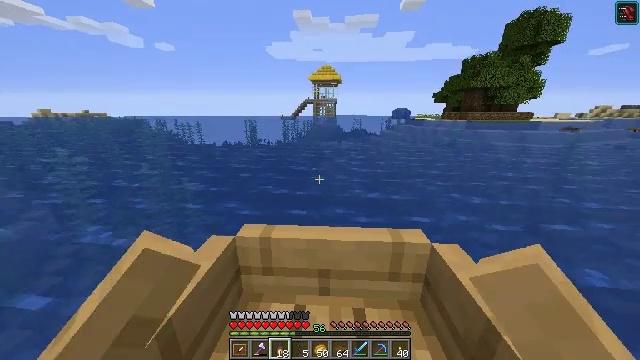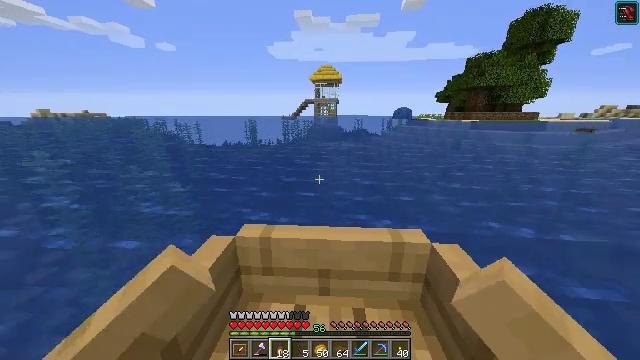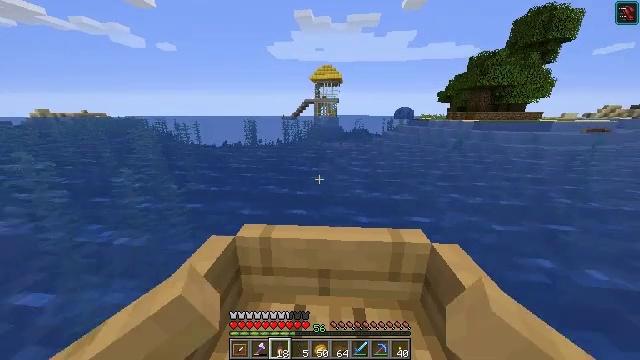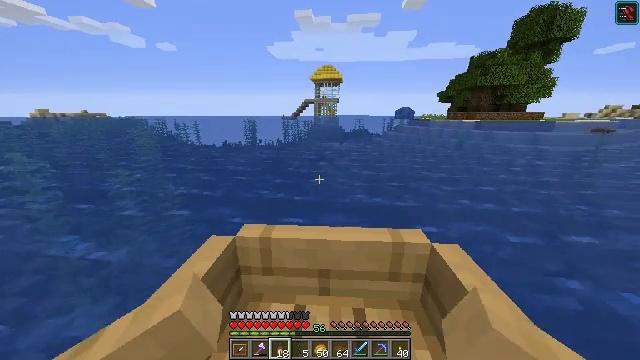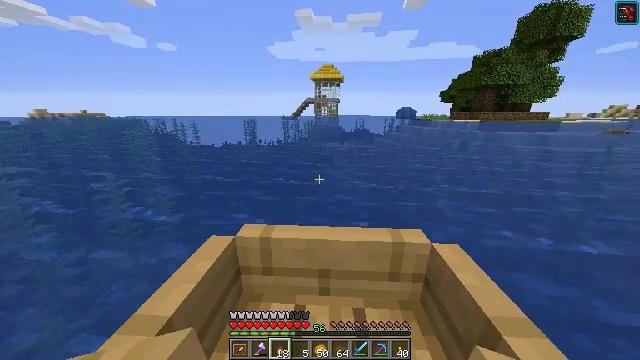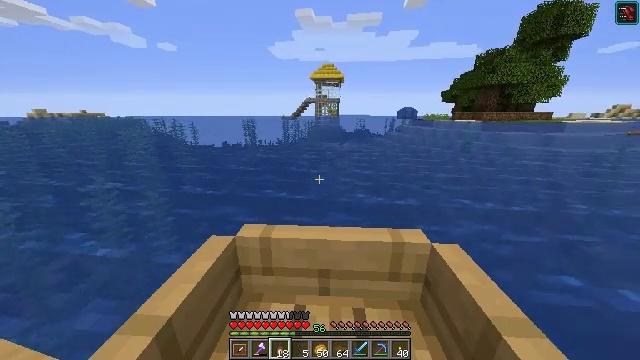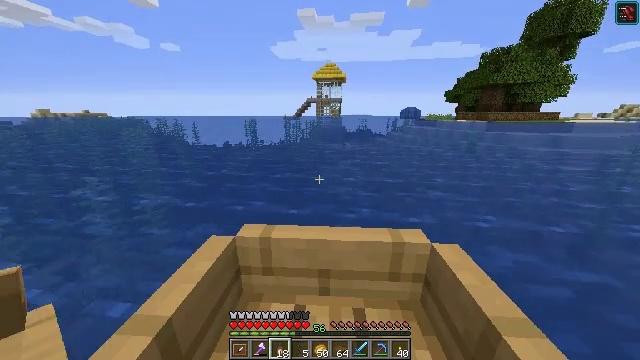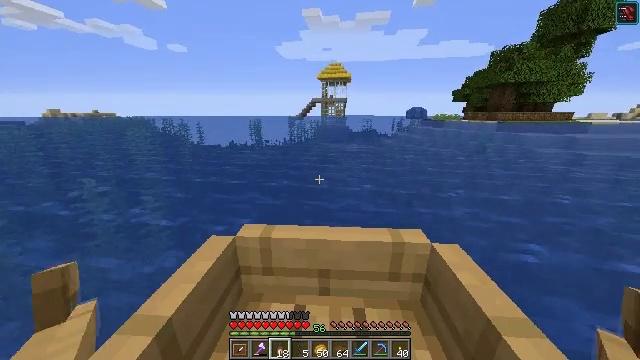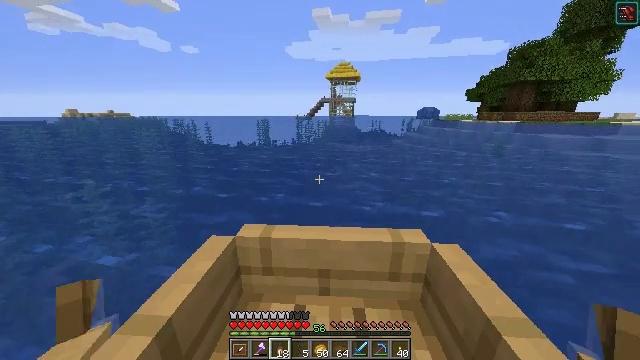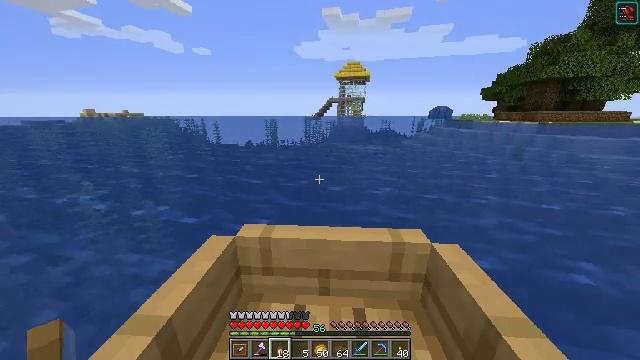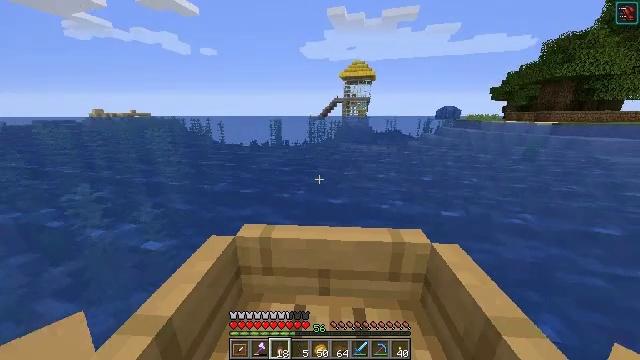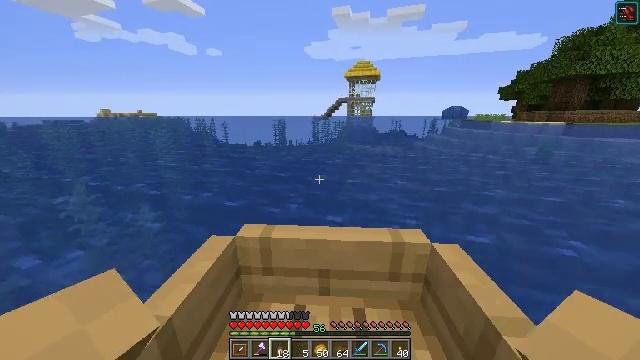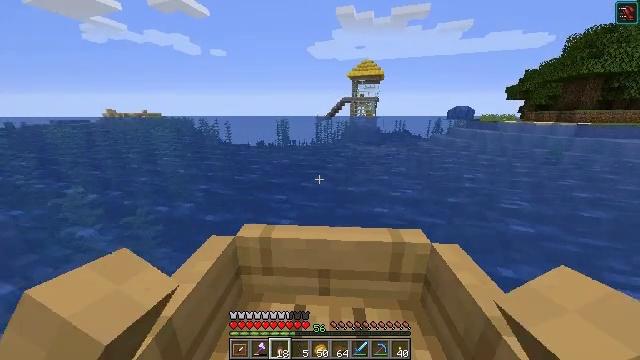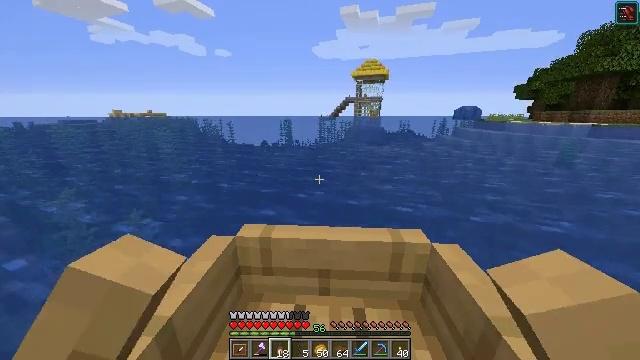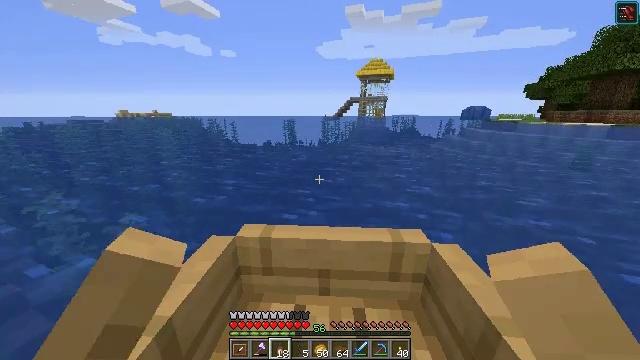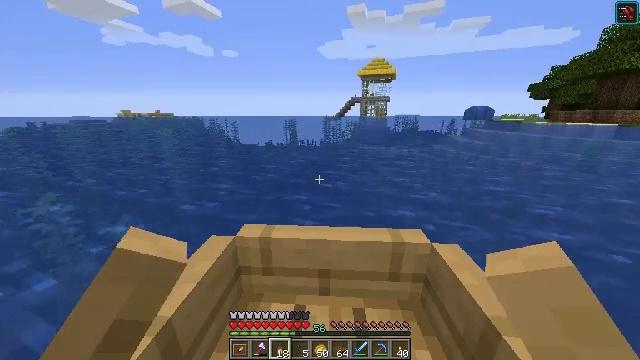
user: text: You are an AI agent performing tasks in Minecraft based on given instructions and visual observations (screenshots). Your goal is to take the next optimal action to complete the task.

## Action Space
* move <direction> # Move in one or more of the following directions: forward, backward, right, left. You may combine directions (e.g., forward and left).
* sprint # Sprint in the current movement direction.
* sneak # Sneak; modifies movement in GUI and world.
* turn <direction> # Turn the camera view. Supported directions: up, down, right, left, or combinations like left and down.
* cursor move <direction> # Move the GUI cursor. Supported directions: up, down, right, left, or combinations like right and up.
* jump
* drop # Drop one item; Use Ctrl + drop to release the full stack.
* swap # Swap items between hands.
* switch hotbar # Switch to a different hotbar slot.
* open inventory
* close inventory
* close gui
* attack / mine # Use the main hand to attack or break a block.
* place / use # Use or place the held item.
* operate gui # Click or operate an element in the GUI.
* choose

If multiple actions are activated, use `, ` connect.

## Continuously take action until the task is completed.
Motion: motion action
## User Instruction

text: Mine the redstone wire connected to mechanisms.
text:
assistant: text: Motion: move forward
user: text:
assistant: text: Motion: move forward
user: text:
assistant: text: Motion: move forward
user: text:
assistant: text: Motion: move forward
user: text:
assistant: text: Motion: move forward and move left
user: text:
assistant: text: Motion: move forward and move left
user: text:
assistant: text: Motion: move forward
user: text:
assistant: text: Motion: move forward
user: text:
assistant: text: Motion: move forward
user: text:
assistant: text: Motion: move forward
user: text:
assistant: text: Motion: move forward
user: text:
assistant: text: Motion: move forward
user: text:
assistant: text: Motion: move forward
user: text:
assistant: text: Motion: move forward
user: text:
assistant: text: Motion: move forward
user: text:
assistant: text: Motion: move forward
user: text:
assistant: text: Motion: move forward
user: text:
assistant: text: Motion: move forward
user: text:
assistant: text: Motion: move forward
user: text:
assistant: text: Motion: move forward
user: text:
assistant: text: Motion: move forward
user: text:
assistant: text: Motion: move forward
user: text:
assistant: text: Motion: move forward
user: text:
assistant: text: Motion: move forward
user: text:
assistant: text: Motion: move forward
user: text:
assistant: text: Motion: move forward
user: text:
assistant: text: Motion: move forward
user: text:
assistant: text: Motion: move forward
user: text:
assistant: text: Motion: move forward
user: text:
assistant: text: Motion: move forward